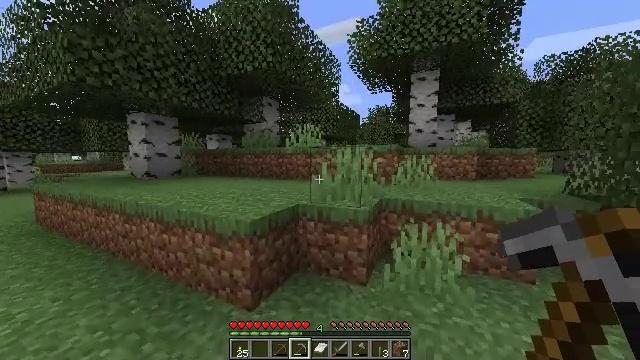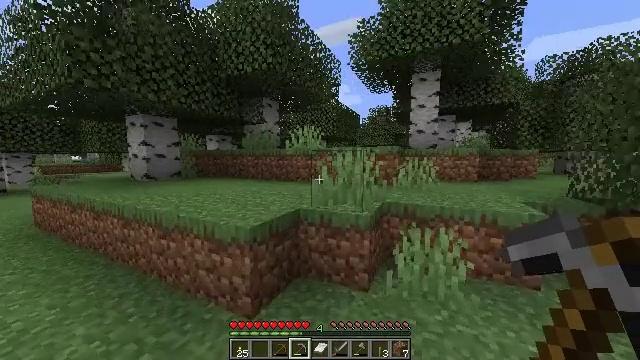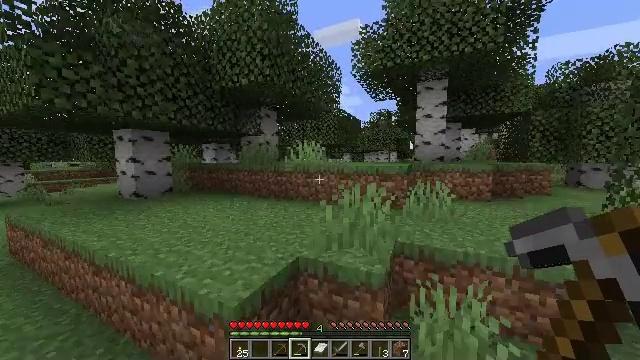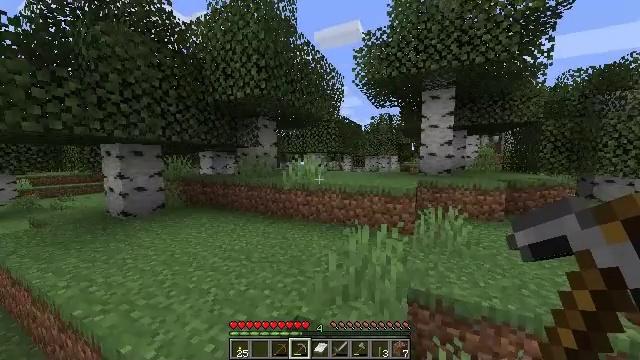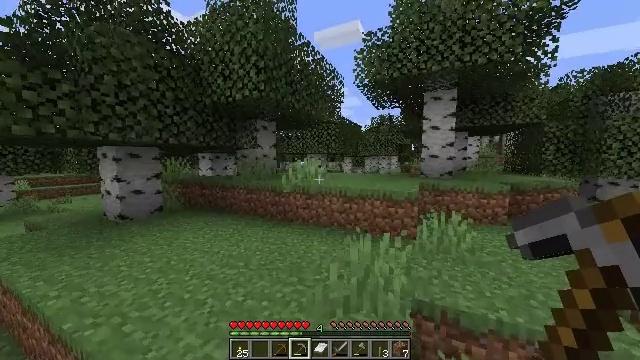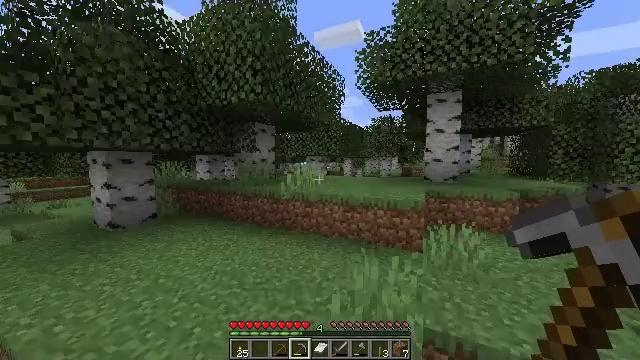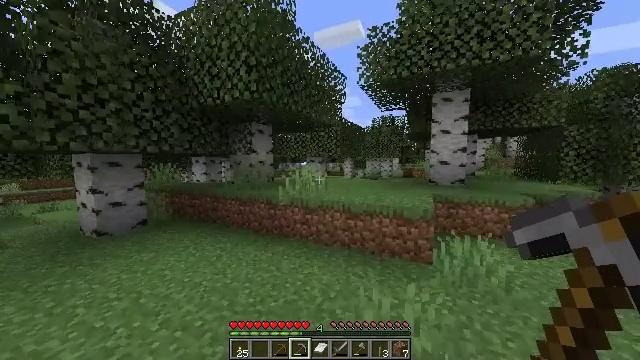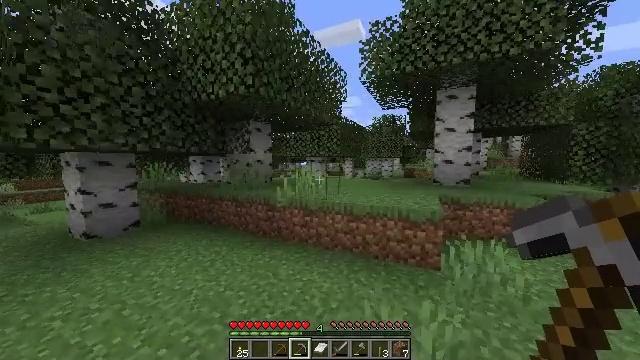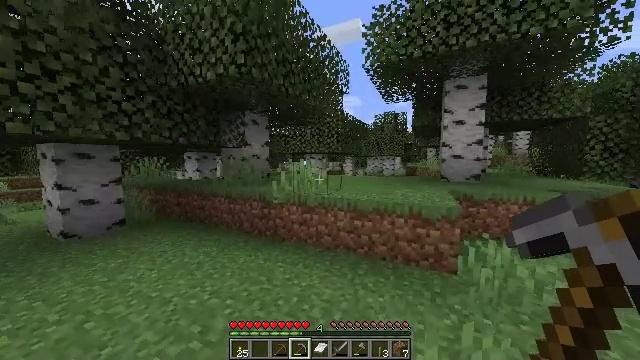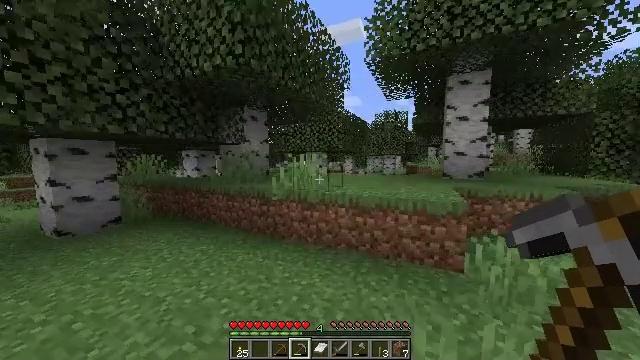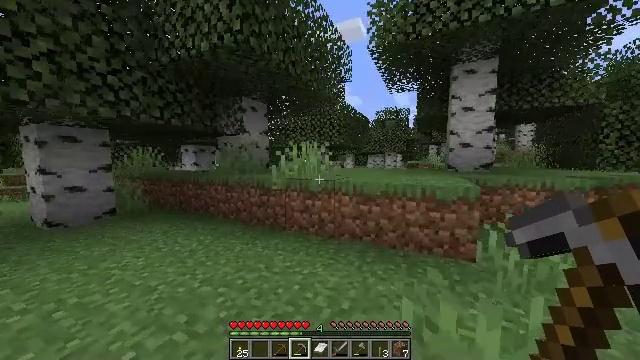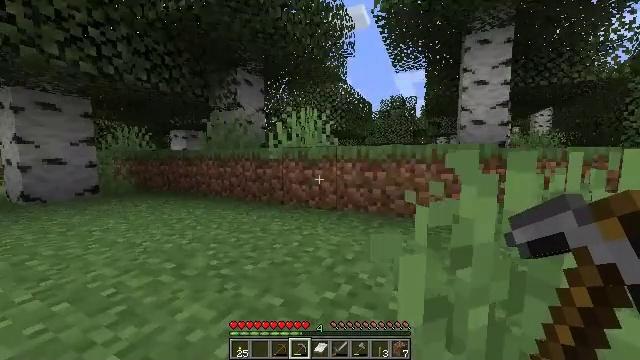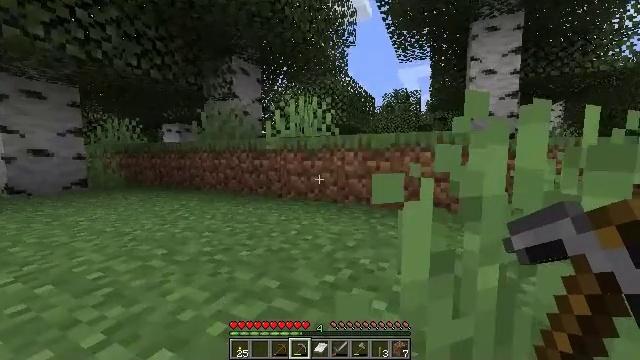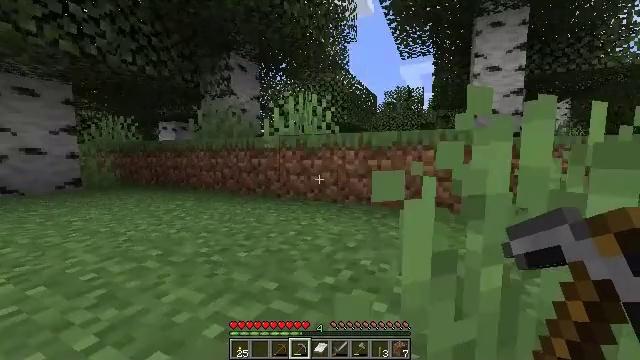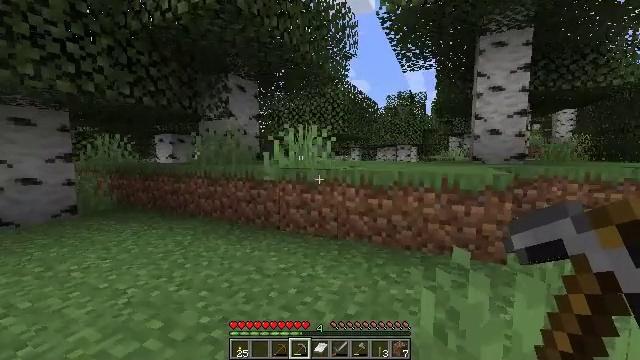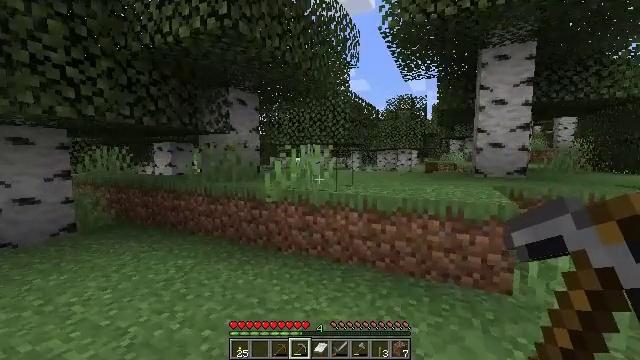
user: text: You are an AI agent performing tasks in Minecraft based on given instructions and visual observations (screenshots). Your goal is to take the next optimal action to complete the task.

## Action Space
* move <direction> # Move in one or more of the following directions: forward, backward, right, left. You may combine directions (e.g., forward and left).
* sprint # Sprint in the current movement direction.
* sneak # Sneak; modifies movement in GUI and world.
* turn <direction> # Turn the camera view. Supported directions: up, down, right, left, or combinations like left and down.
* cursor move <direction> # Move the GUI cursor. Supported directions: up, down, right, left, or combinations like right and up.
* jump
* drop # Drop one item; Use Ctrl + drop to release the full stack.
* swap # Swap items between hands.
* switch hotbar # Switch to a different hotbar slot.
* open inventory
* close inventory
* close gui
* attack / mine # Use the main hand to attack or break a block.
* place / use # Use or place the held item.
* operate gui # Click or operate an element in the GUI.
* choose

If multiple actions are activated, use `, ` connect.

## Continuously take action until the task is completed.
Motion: motion action
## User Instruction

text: Gather sugar cane for crafting.
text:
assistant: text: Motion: move forward, sprint, jump
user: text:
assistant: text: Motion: move forward, sprint, jump
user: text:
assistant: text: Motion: move forward, sprint, jump
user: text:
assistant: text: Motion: move forward, sprint, jump
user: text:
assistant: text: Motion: move forward, sprint, jump
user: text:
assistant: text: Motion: move forward, sprint, jump
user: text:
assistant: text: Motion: move forward, sprint, jump
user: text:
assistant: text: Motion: move forward, sprint, jump
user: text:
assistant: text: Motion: move forward, sprint, jump
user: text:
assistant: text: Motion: move forward, sprint, jump
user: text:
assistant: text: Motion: move forward, sprint, jump
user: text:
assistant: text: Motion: move forward, sprint, jump
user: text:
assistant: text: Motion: move forward, sprint, jump
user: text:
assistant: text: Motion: move forward, sprint, jump
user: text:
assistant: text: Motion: move forward, sprint, jump
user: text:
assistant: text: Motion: move forward, sprint, jump
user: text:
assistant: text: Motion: move forward, sprint, jump
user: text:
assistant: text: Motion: move forward, sprint, turn right, jump
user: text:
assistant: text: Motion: move forward, sprint, turn right and up, jump
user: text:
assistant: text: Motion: move forward, sprint, turn right and up, jump
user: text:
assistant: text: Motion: move forward, sprint, turn right and up, jump
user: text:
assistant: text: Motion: move forward, sprint, jump
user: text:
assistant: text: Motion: move forward, sprint, jump
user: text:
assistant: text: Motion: move forward, sprint, turn right, jump
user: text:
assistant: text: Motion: move forward, sprint, turn right, jump
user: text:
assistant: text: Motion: move forward, sprint, turn right, jump
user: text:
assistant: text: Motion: move forward, sprint, turn right, jump
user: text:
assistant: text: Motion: move forward, sprint, turn right, jump
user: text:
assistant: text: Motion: move forward, sprint, turn right, jump
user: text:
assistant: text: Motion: move forward, sprint, jump